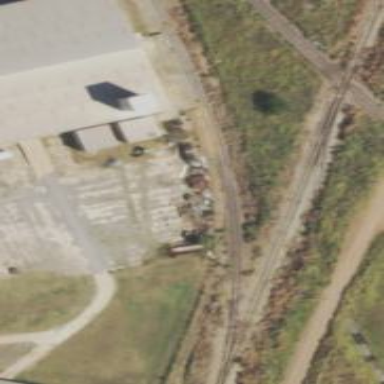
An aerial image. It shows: Disused railway spur line.